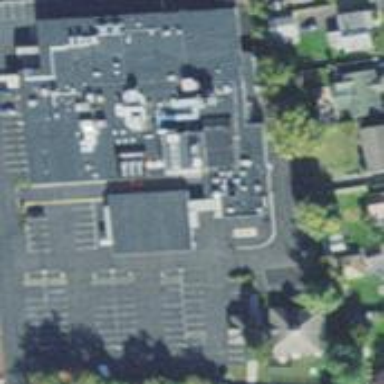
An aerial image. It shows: Parking area.